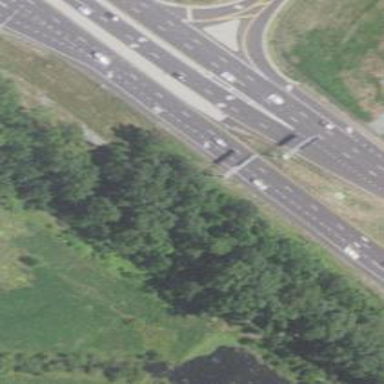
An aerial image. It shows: This image shows trunk highway that functions as expressway.